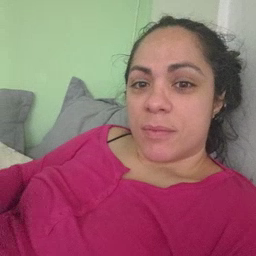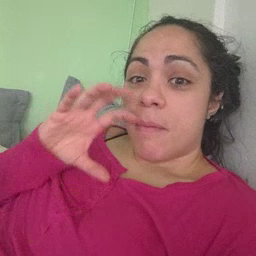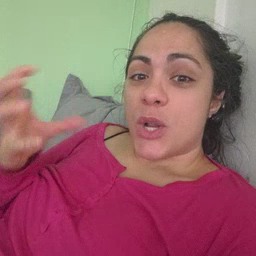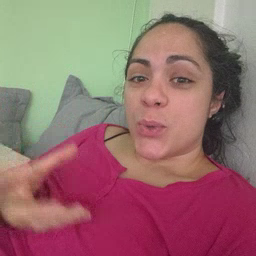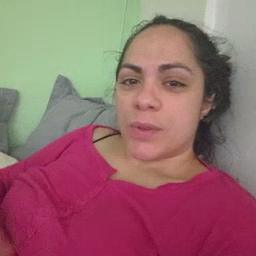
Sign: balloon